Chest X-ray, PA view. Patient: 57 years old, sex F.
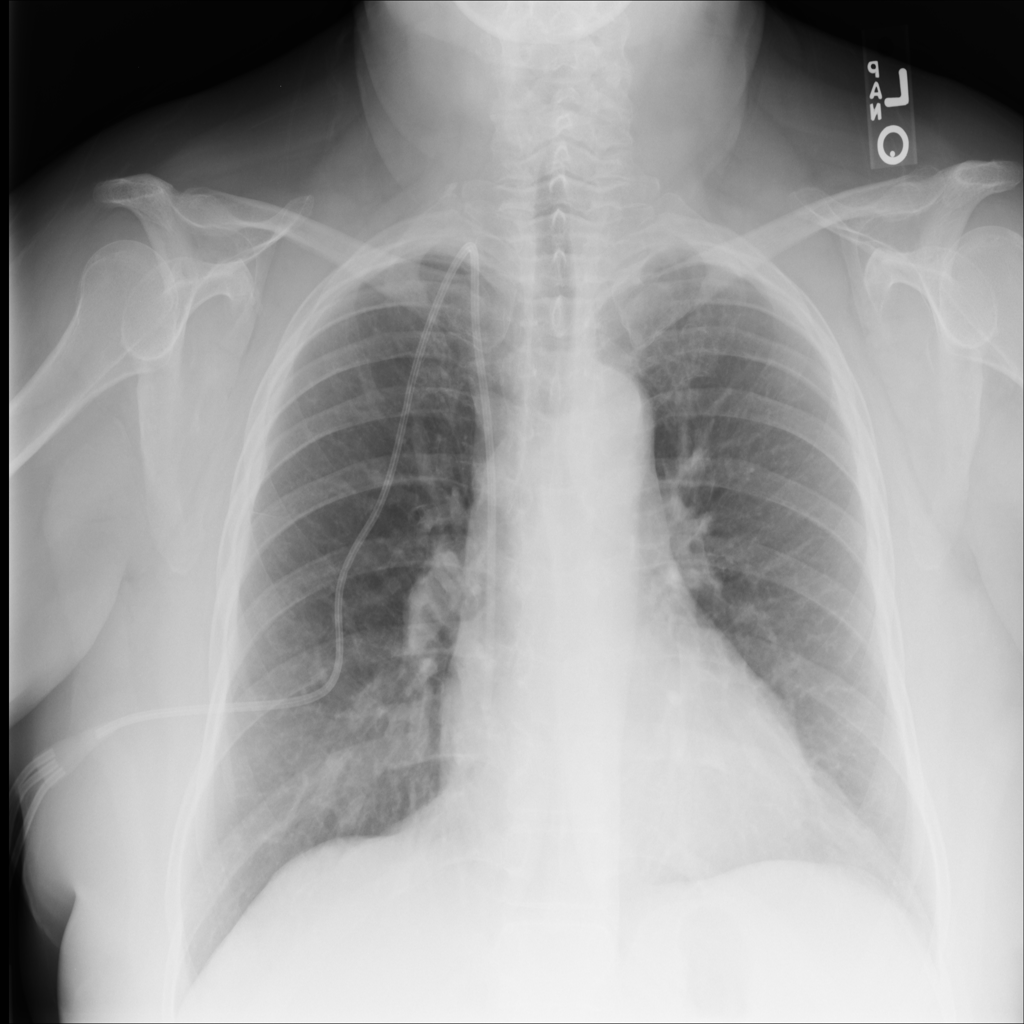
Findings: No Finding